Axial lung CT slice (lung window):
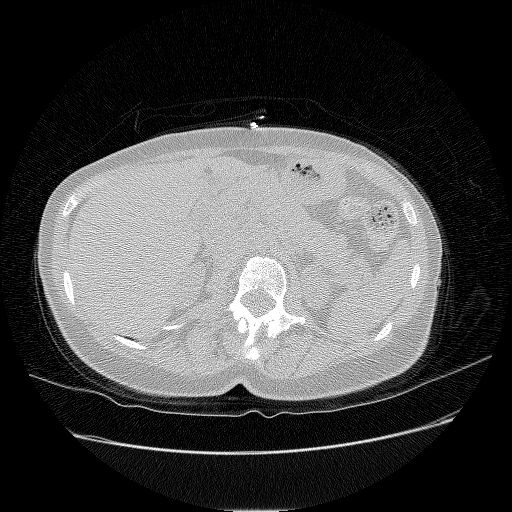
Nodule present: no